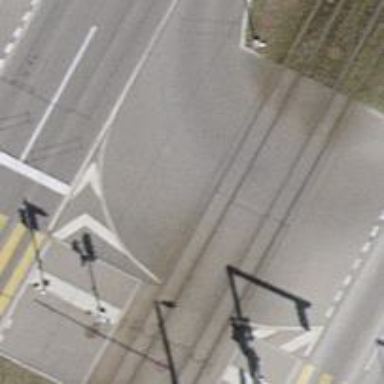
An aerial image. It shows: Railway crossing with traffic signals.